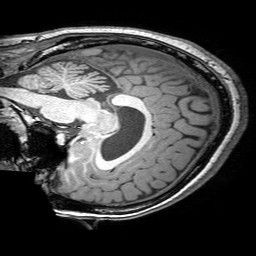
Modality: T1w
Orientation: sagittal
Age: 32
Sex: female
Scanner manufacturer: philips
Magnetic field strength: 3 T